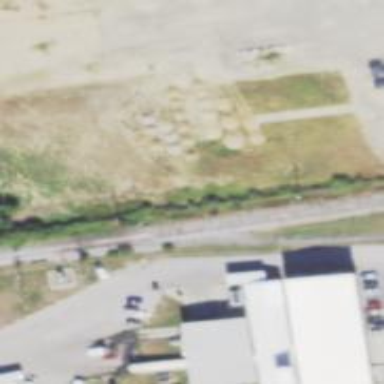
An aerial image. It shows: Railway siding for service.